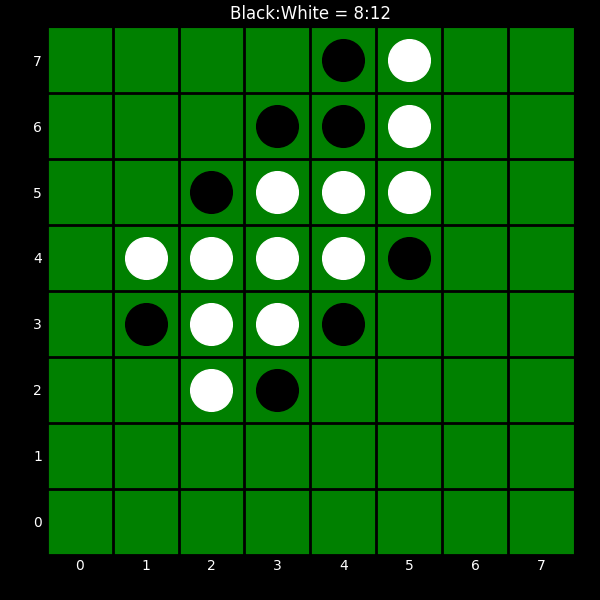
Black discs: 8
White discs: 12